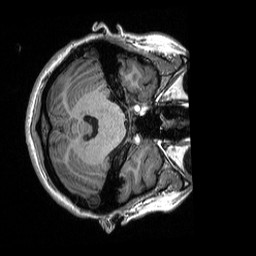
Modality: T1w
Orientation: axial
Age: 19
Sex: female
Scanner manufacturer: siemens
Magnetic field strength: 3 T
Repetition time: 2.3 s
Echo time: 0.00298 s